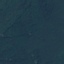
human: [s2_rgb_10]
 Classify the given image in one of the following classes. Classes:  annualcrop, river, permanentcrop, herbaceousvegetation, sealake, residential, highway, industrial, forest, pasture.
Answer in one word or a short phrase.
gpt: Forest